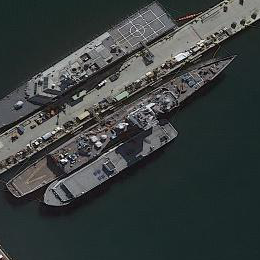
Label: cruiser